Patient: sex M, age 67
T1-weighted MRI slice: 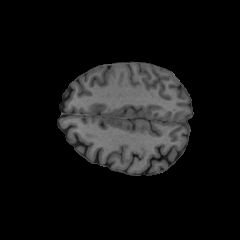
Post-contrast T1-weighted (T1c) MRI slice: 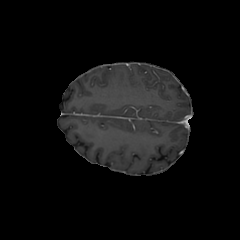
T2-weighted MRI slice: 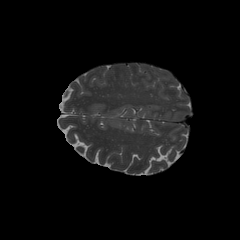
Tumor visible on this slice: no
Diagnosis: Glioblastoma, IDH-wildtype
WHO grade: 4